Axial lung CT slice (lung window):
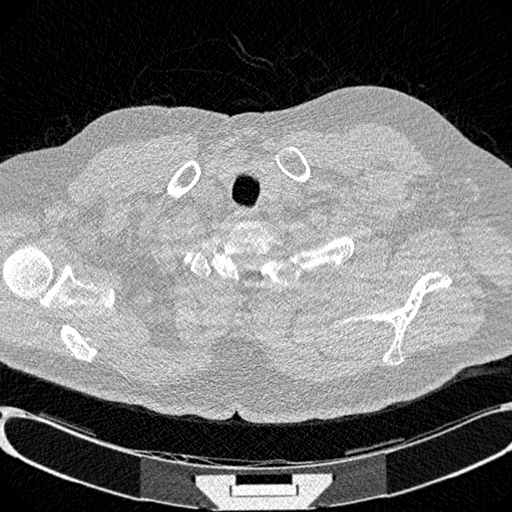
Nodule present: no